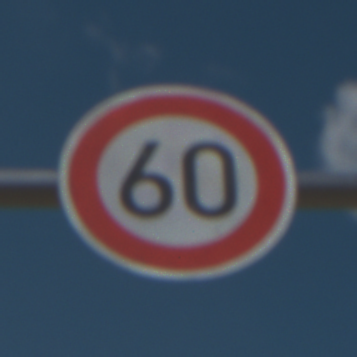
Verkehrszeichen: Geschwindigkeit60
Umgebung: Outdoor, Nature
Tageszeit: Midday
Wetter: PartlyCloudy
Licht: Natural
Jahreszeit: Autumn
Kontrast: HighContrast